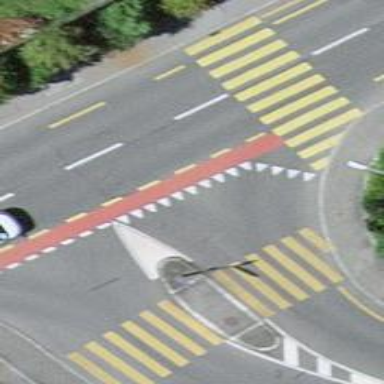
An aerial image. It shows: Road with "give way" sign.